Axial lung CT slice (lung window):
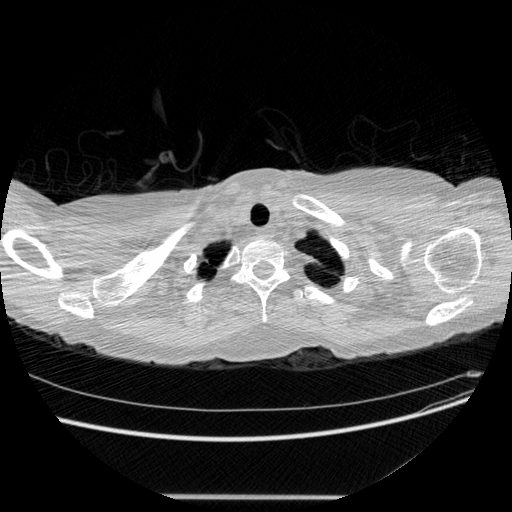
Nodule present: no